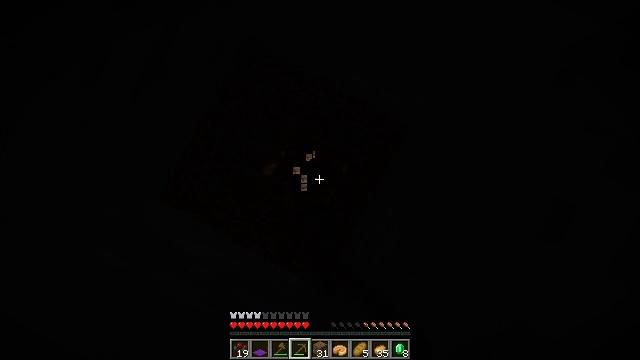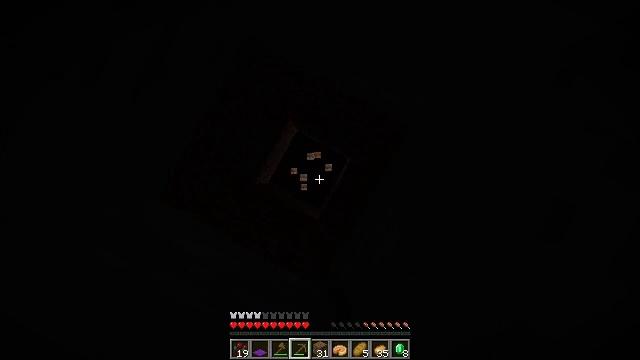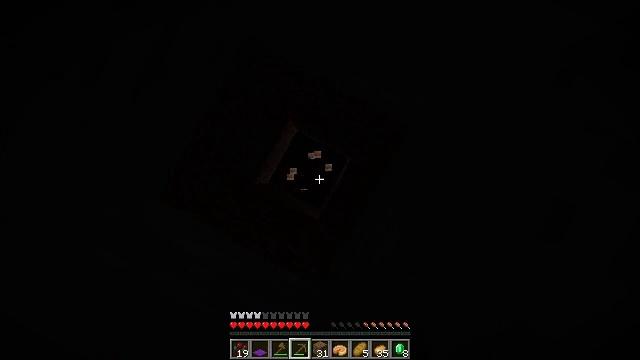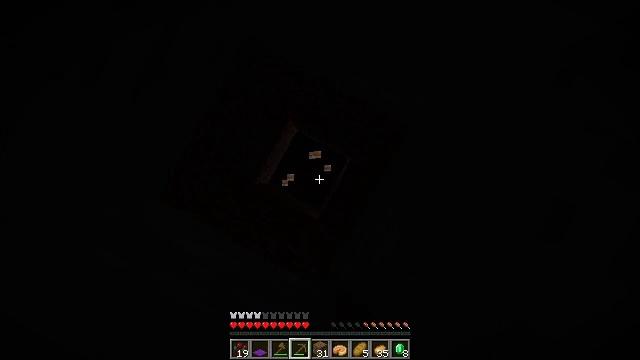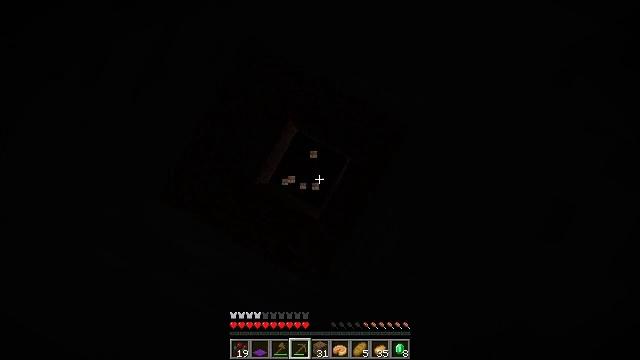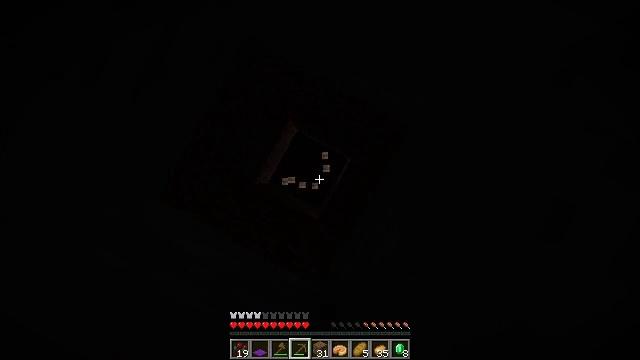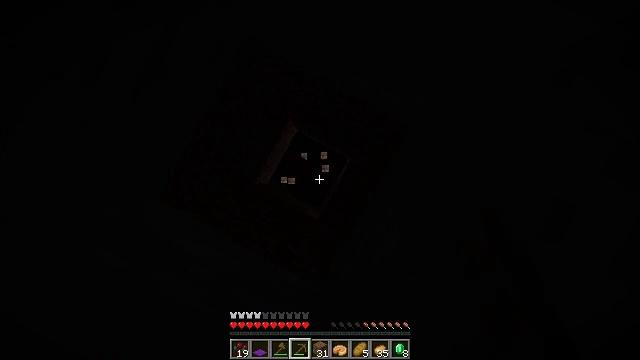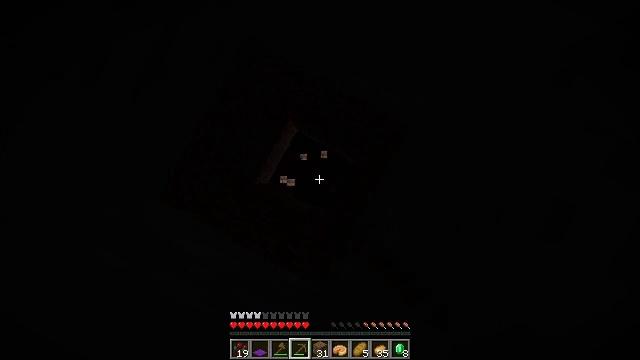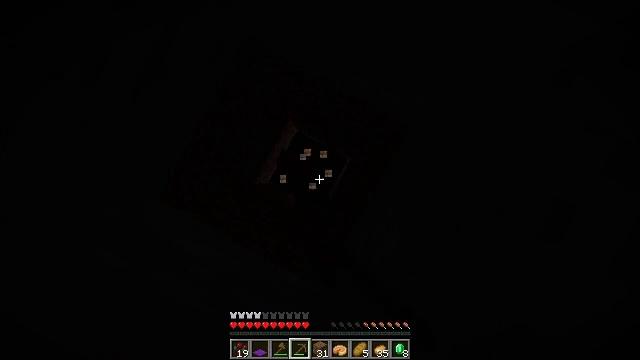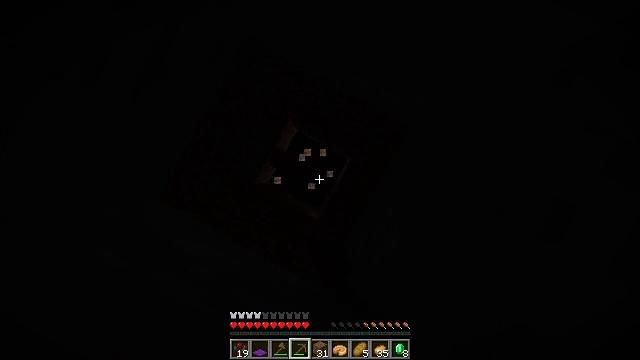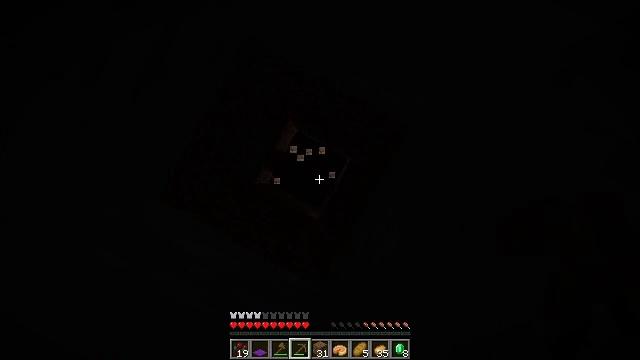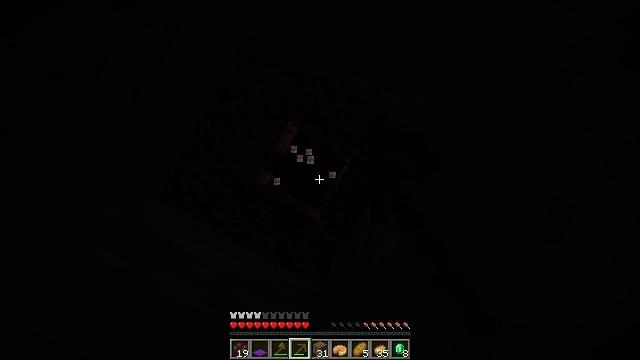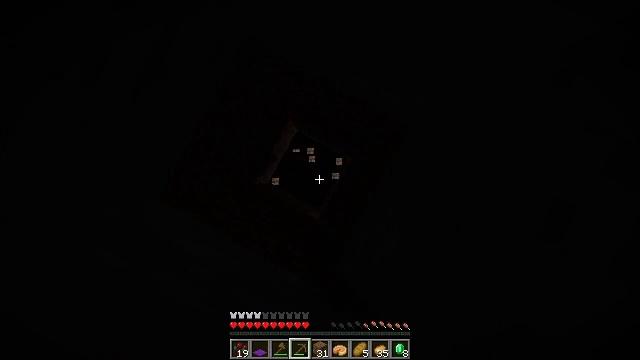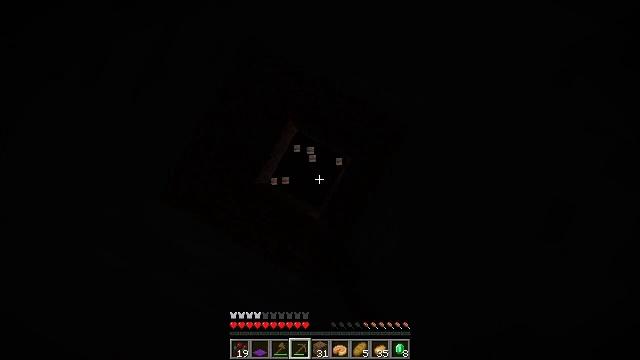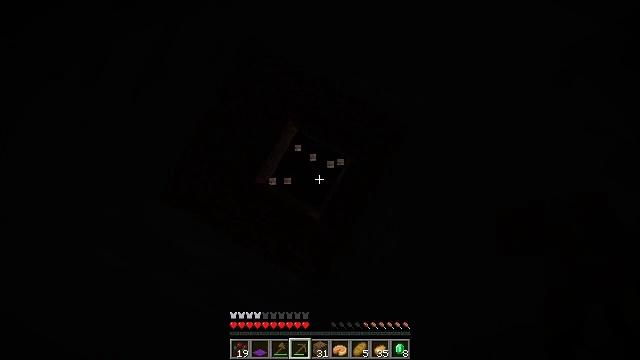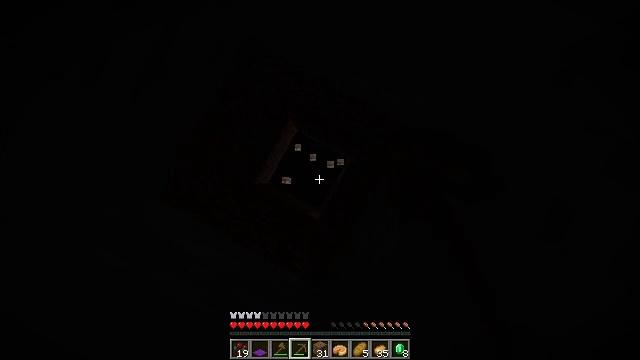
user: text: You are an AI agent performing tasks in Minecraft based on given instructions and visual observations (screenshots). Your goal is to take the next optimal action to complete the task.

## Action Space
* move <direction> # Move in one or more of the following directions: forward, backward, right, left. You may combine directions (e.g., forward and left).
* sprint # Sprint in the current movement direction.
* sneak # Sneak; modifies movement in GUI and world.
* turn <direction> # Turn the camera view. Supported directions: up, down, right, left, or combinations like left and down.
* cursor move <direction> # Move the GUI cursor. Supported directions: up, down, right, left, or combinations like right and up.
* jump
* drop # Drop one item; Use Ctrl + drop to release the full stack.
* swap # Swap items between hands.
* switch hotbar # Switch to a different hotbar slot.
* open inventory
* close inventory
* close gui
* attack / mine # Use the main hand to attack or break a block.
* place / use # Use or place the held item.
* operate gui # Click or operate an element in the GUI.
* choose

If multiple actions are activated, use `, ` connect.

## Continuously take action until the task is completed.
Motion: motion action
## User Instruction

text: Reclaim the grass path segment.
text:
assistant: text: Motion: attack / mine
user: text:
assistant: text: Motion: attack / mine
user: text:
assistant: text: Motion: attack / mine
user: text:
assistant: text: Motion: attack / mine
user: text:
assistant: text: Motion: attack / mine
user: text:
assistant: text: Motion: attack / mine
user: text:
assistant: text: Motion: attack / mine
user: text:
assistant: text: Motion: attack / mine
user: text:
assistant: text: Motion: attack / mine
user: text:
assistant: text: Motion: attack / mine
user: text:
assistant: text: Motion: attack / mine
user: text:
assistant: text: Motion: attack / mine
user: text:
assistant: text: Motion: attack / mine
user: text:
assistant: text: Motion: attack / mine
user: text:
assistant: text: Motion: attack / mine
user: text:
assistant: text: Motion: attack / mine
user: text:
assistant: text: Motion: attack / mine
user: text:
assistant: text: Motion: attack / mine
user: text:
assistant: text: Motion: attack / mine
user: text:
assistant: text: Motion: attack / mine
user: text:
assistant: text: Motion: attack / mine
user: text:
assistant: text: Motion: attack / mine
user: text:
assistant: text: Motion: attack / mine
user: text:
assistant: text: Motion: attack / mine
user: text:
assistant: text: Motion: attack / mine
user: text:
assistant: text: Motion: attack / mine
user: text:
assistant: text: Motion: attack / mine